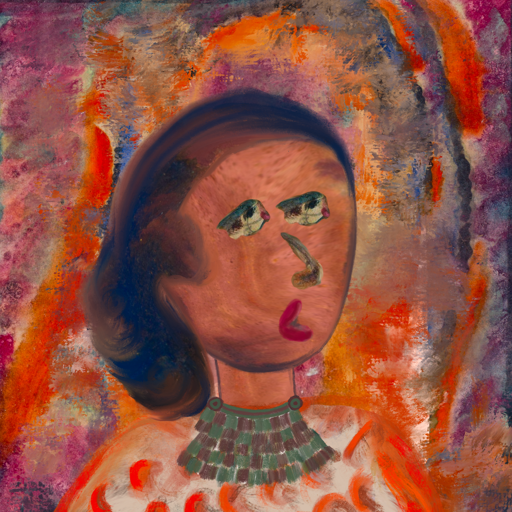
Background: Experience, Head And Neck Side: Mother_And_Son_Mother, Face Side: Pipe, Bust: Rupkatha, Hair Side: Mother_And_Son_Son, Head Accessory: Blank, Second Necklace: After_Raid, Necklace: Blank, Baby: Blank